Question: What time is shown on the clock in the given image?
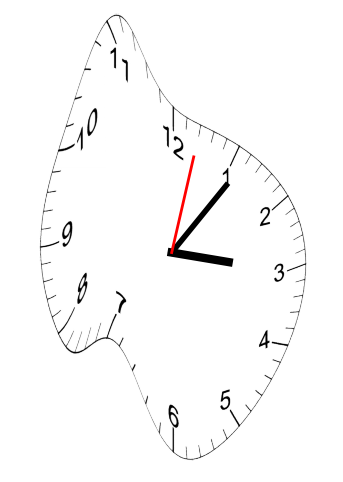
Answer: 03:06:02